Question: Find the minimum number of moves required to get from the Tower of Hanoi state described in the figure to the completed state
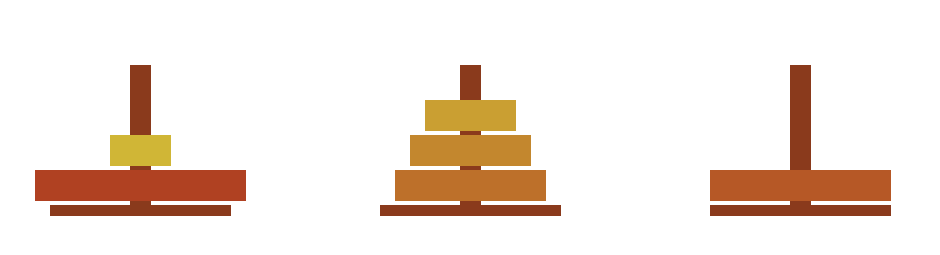
Answer: 63